Question:
Shifting to Swift 3 from the older version the above works for the older versions but finding it difficult to implement in this newer version of swift
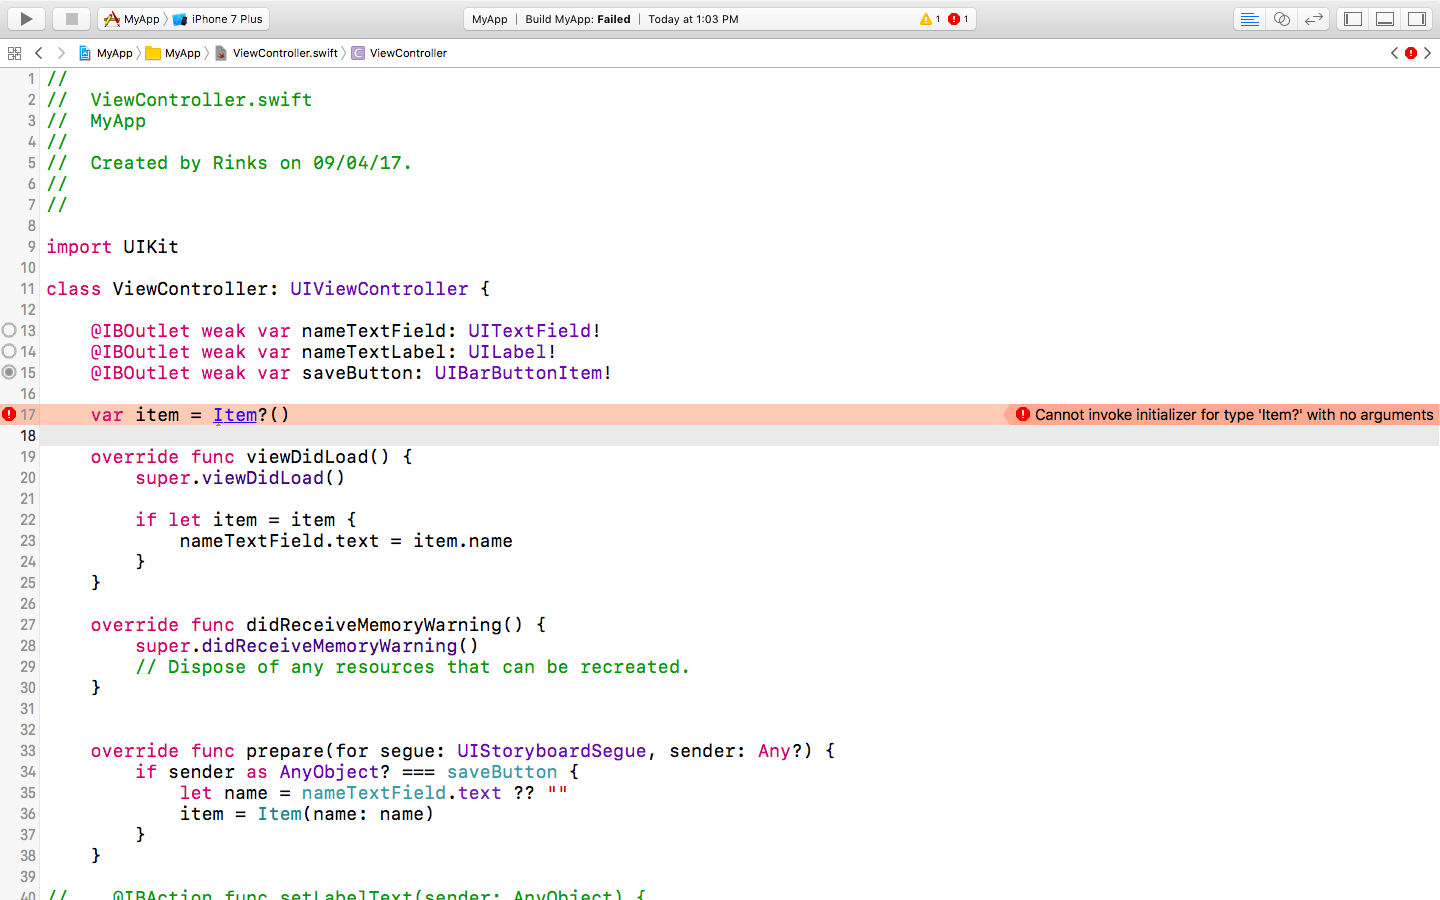
Answer: If you need an optional 'var item' then use next
'''
var item: Item?
'''